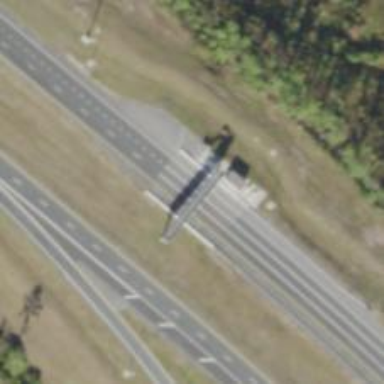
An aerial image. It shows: Toll gantry on the road.